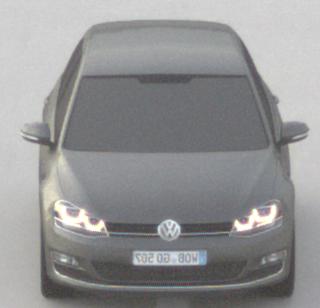
Make: VW
Model: Golf 1.2 TSI BMT
Detailed model: Golf (VII)
Model produced from: 2012/11
Model produced until: 2014/05
Doors: 3
Color: gray
Road condition: dry road
Daytime: sunrise or sunset
Contrast: low contrast